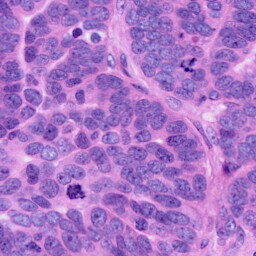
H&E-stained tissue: Ovarian